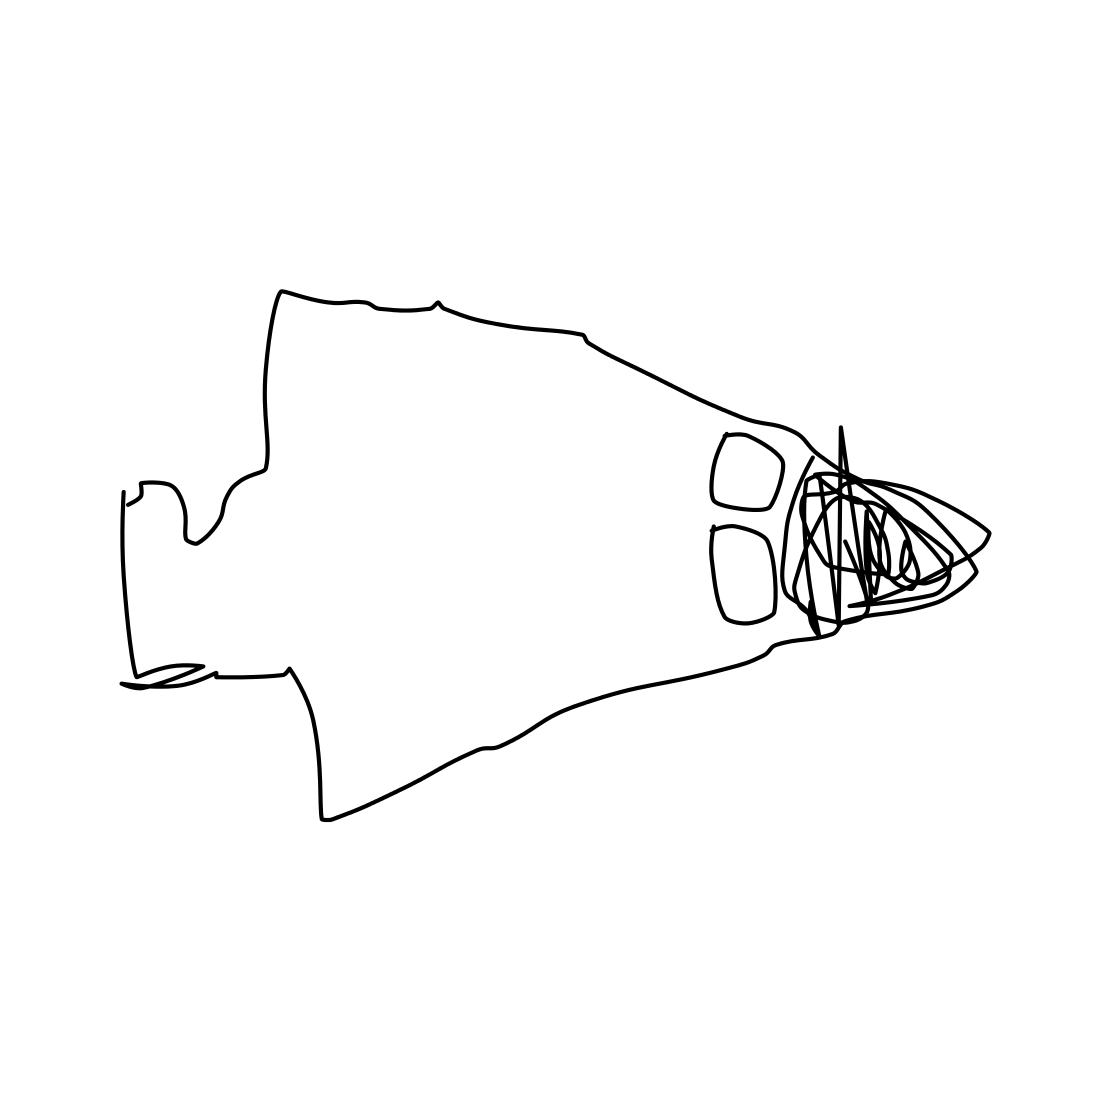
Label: space shuttle